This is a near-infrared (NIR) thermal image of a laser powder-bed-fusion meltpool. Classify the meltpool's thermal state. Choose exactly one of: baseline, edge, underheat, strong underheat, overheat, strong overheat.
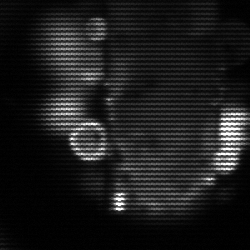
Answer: strong underheat